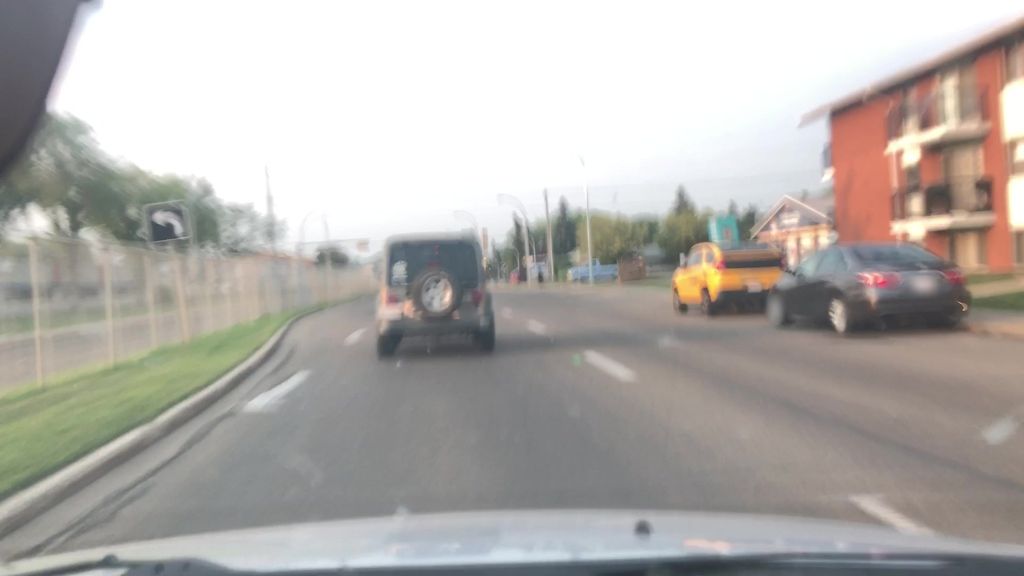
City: edmonton